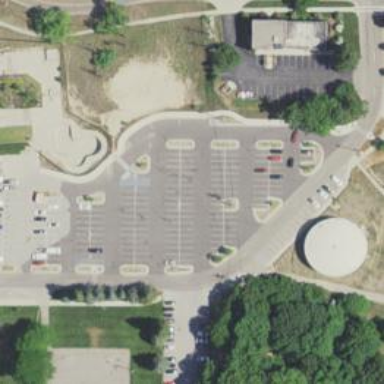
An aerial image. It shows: Parking area.